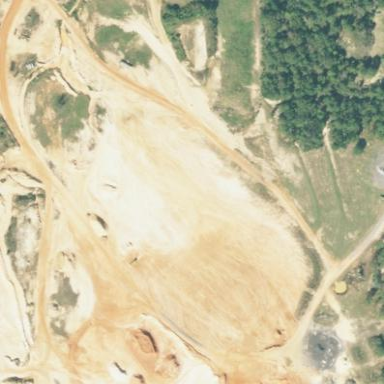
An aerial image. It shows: Brownfield area with sand as resource.